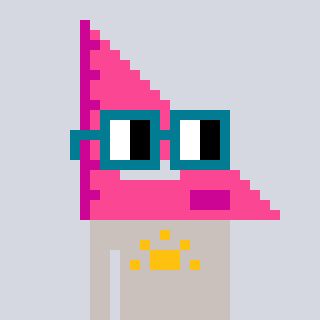
a pixel art character with square dark green glasses, a squadron ruler-shaped head and a foggrey-colored body on a cool background